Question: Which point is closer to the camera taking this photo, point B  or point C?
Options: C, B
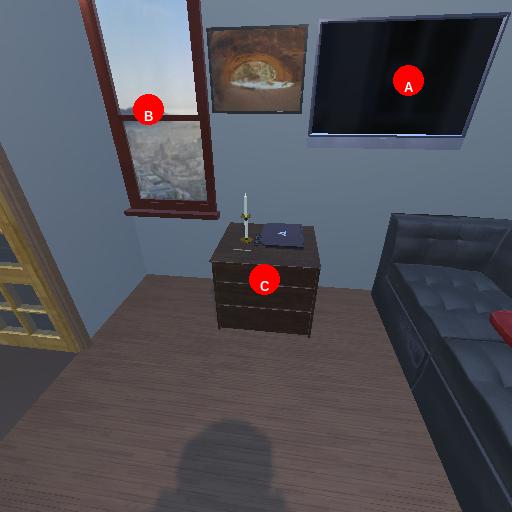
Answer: C